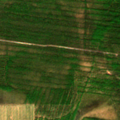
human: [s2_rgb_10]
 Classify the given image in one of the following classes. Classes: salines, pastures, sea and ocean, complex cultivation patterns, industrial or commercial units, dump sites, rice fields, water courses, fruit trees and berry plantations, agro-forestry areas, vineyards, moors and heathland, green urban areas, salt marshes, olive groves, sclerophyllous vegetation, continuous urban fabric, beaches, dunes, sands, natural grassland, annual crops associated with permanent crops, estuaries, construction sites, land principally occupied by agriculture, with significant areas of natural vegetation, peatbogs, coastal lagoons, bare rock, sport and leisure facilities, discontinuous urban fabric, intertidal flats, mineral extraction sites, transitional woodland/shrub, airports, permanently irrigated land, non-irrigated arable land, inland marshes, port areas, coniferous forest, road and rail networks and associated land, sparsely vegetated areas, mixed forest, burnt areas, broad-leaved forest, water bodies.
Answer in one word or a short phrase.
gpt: mixed forest, transitional woodland/shrub